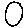
Label: moon